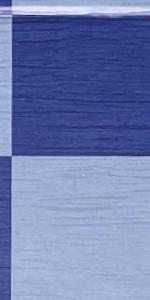
Label: Empty